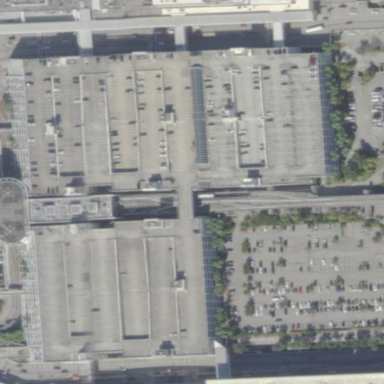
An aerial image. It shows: View of roof of building.